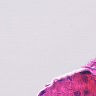
Metastatic tissue present: no